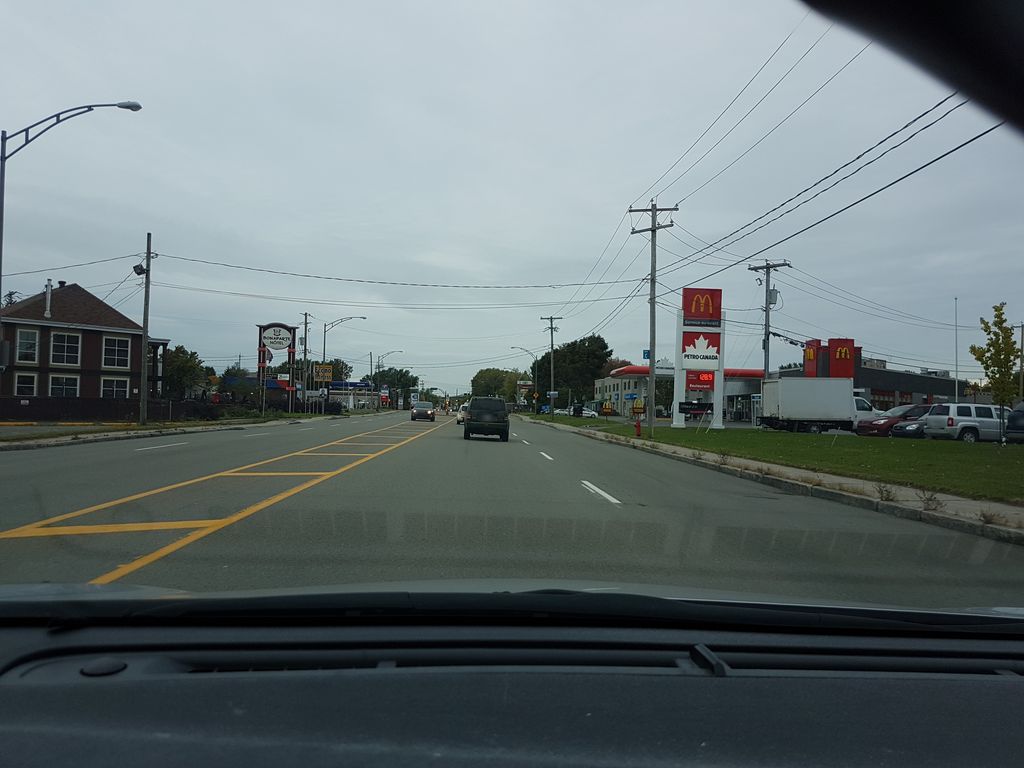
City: quebec_city